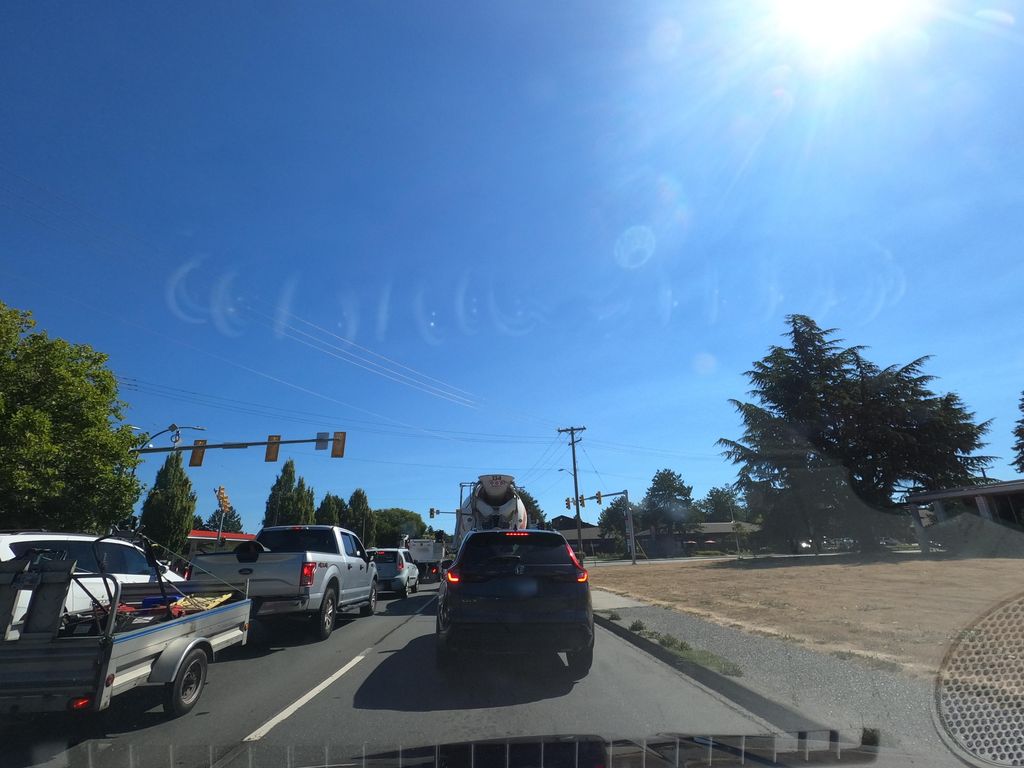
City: victoria